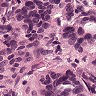
Metastatic tissue present: yes